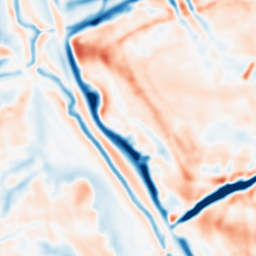
Category: multiscale
Decomposition family: dog_multiscale
Decomposition parameters: sigma_ratio: 1.4
n_scales: 4
base_sigma: 2
Upsampling method: sinc_blackman
Upsampling parameters: scale: 2
kernel_size: 16
Upsampling scale: 2